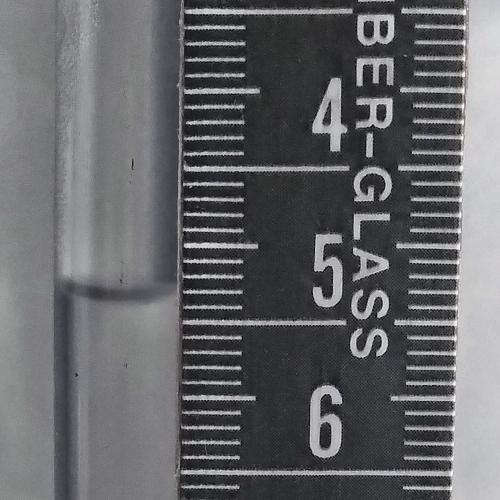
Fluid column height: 5.3 cm